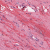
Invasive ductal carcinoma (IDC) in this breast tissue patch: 0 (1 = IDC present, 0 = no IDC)